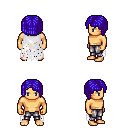
a pixel art fantasy rpg character, male body template, human, tanned skin, white tattered cape, metal pants, blue pageboy hairstyle, four views (front, back, left, right), 2x2 character sprite sheet, small pixel art, hard edges, no anti-aliasing